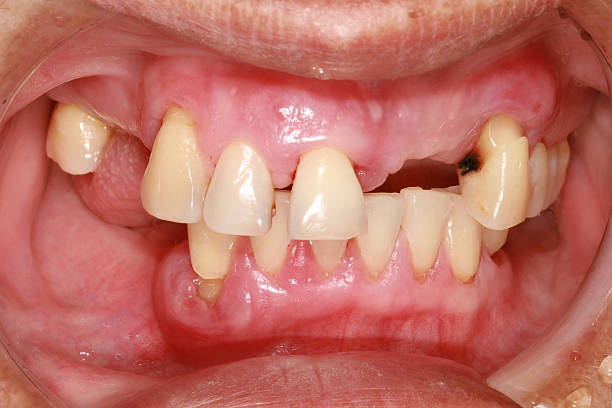
Condition: hypodontia